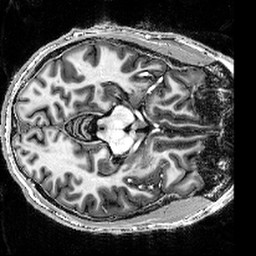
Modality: T1w
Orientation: axial
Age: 26
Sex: male
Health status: healthy
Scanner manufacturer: siemens
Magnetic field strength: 9.4 T
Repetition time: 6 s
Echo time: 0.0023 s